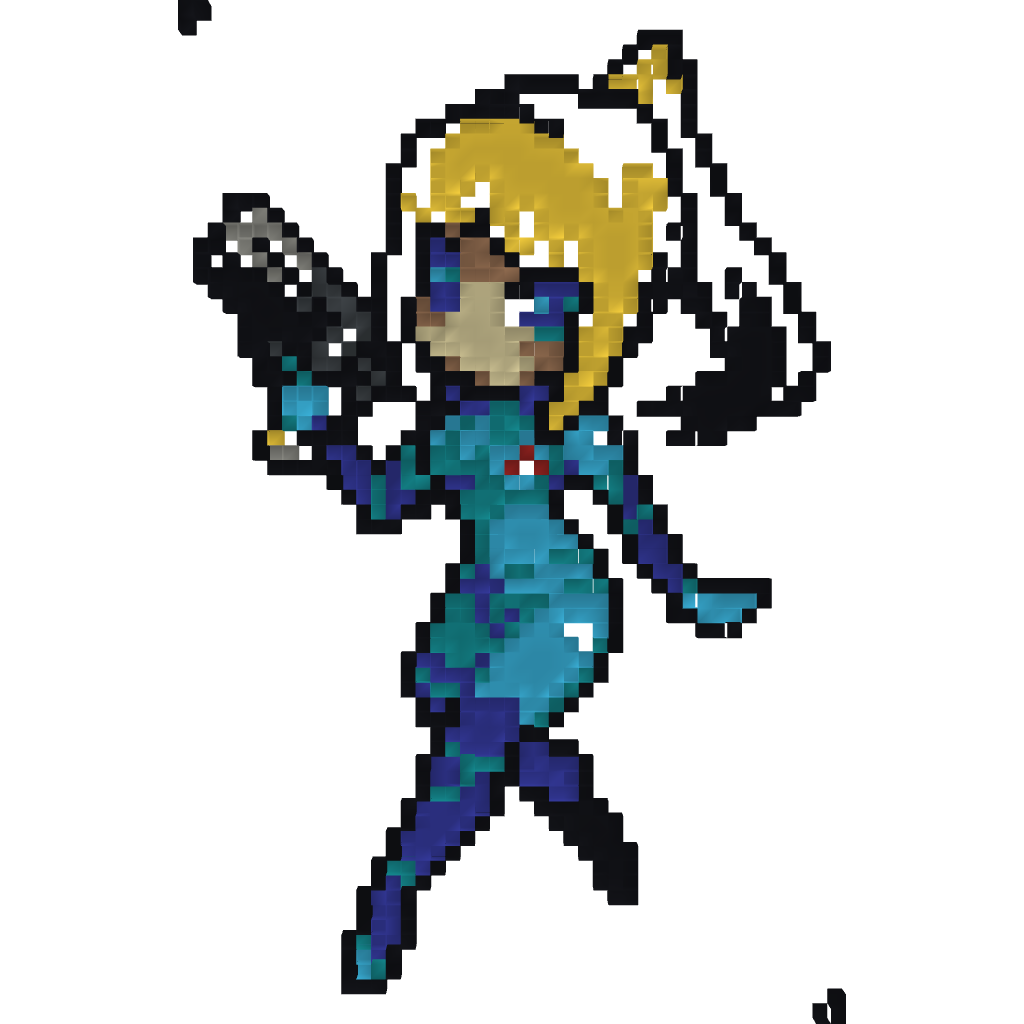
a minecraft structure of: ZeroSuit Samus Chibi